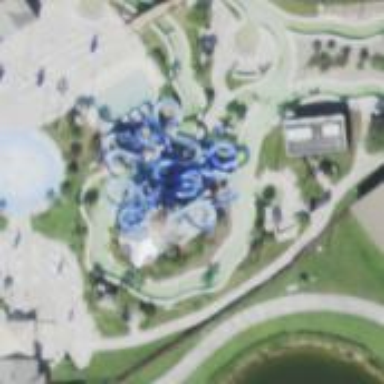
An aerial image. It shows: Water slide attraction.